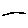
Label: line